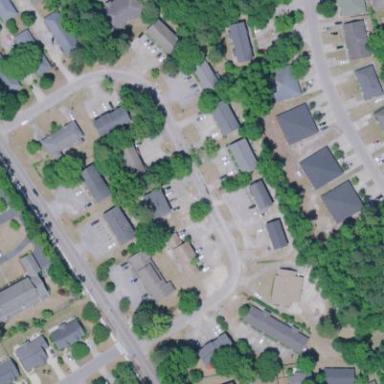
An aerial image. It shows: Residential area in subdivision.